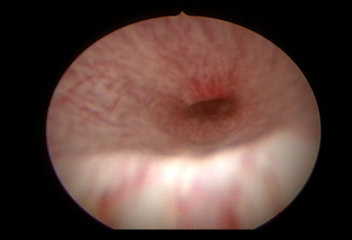
Modality: WLC
Class: Normal mucosa
Bladder cancer association: No